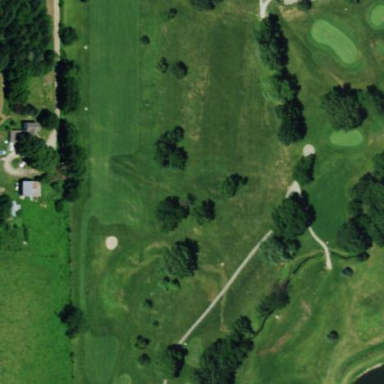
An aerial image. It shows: Golf rough area.